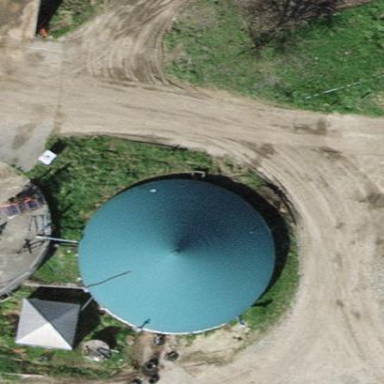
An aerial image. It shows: Building with storage tank.